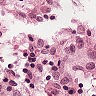
Metastatic tissue present: no